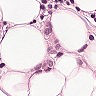
Metastatic tissue present: yes